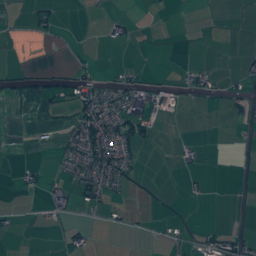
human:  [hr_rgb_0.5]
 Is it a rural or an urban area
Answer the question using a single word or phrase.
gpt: urban

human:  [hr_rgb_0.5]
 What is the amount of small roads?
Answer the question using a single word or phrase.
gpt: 202

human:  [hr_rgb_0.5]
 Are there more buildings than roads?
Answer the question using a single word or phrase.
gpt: yes

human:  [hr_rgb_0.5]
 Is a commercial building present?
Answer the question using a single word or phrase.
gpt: yes

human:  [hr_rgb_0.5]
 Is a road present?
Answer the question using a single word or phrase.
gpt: yes

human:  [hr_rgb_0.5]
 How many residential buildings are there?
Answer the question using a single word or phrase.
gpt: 1687

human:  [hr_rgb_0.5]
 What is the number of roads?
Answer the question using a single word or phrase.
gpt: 202

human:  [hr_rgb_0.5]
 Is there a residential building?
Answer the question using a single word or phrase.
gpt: yes

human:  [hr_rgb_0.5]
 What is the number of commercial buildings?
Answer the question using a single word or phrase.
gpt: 17

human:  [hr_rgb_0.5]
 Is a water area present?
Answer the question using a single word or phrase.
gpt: yes

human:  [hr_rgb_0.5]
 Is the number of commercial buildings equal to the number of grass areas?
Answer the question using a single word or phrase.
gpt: no

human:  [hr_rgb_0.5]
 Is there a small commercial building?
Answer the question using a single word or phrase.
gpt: yes

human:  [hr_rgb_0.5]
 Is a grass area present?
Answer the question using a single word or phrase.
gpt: yes

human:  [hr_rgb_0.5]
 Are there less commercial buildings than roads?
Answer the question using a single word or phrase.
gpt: yes

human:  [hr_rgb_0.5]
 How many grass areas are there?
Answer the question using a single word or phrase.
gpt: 317

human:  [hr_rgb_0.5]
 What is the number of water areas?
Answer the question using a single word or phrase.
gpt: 31

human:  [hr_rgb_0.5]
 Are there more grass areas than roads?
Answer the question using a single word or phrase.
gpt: yes

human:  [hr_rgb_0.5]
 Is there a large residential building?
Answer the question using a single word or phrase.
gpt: yes

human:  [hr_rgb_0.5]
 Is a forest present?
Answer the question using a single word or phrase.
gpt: yes

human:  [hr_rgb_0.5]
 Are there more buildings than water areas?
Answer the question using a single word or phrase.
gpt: yes

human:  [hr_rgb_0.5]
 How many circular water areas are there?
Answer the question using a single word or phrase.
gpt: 1

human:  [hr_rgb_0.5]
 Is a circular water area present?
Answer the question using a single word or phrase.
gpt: yes

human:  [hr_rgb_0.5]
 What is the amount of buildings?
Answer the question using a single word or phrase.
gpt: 1714

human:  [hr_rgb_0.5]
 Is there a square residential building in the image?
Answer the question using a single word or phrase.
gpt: yes

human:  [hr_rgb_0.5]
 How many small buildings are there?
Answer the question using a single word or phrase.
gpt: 1696

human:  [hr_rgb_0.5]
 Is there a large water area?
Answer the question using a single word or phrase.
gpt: yes

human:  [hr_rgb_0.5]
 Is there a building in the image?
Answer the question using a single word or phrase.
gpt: yes

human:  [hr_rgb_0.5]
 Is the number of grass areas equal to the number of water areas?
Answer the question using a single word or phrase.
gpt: no

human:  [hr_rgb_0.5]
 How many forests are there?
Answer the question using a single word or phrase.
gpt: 46

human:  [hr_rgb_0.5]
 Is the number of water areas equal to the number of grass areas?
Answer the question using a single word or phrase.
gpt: no

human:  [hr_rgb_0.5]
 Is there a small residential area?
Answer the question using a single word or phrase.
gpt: no

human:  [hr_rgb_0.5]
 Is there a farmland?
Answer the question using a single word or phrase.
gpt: yes

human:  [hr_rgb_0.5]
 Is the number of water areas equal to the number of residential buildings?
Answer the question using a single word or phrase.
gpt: no

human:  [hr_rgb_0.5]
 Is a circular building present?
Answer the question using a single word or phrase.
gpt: yes

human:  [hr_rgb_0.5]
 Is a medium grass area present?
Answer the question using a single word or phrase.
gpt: yes

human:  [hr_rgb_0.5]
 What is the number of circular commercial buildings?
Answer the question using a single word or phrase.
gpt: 0

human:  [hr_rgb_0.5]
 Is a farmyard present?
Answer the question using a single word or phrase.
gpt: yes

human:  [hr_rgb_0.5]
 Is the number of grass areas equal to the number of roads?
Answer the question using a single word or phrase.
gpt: no

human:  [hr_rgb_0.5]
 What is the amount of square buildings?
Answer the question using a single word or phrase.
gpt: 6

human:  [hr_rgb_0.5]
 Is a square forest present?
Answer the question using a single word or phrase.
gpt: no

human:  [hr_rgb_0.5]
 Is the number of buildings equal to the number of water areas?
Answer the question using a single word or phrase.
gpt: no

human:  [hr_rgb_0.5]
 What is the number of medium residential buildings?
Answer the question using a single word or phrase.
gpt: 14

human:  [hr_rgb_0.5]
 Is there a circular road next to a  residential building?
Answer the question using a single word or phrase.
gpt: no

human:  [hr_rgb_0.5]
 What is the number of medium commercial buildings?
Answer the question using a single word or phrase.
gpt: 1

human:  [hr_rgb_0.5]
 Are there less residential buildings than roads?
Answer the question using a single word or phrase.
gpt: no

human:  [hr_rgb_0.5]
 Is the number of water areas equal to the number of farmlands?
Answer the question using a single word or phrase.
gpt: no

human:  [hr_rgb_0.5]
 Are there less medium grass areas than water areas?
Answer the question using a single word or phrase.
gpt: no

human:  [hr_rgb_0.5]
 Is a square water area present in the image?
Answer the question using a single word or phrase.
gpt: yes

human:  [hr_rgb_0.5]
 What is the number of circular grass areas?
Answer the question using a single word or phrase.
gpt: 0

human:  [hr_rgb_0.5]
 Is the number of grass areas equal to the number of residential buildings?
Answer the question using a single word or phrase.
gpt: no

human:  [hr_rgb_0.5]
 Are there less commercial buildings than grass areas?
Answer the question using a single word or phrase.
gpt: yes

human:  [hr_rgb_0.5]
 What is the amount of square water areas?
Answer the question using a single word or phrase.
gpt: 1

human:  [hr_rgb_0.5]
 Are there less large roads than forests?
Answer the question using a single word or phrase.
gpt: no

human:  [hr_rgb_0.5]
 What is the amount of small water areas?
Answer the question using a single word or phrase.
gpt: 19

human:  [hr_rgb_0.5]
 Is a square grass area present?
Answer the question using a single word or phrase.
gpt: no

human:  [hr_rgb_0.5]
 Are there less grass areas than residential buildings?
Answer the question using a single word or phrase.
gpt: yes

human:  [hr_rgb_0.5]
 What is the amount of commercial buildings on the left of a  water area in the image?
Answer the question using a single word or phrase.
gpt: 17

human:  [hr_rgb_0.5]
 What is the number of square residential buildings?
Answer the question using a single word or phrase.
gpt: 6

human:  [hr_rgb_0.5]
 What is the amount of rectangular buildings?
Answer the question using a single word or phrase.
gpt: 923

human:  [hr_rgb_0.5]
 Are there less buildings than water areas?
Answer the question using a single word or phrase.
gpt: no

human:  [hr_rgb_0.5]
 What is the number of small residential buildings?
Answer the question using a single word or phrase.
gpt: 1672

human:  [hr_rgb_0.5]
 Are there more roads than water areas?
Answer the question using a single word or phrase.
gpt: yes

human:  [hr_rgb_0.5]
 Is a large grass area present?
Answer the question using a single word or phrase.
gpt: yes

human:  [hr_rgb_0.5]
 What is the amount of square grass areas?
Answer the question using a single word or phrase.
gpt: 0